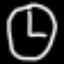
Label: clock